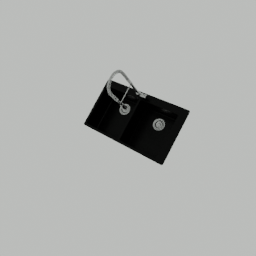
Label: appliances